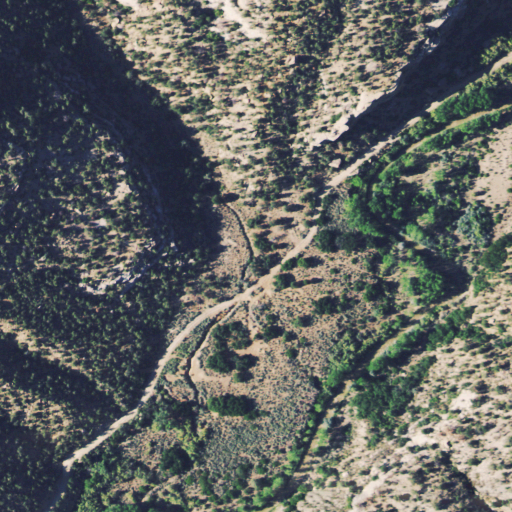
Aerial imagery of valley in Colorado named Whites Canyon containing shrub, evergreen forest, and woody wetlands